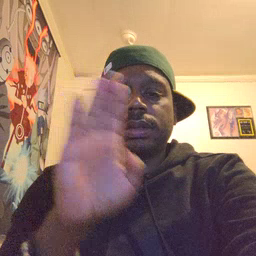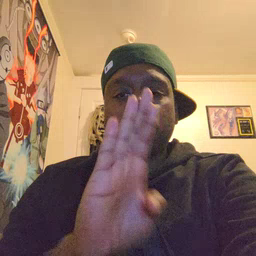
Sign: open